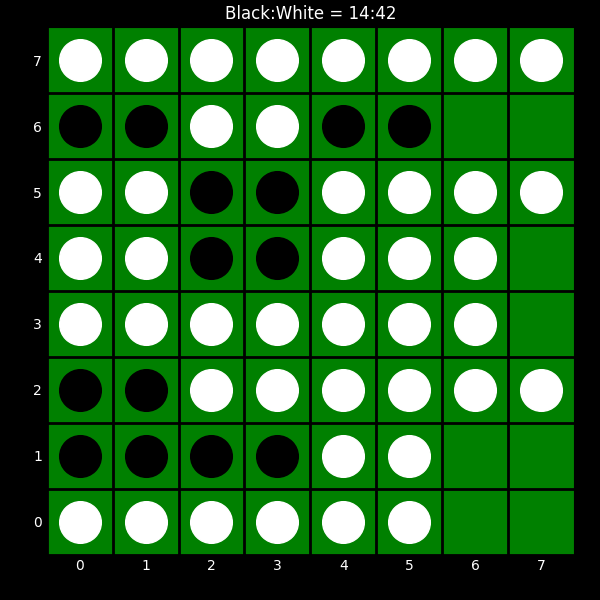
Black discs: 14
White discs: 42